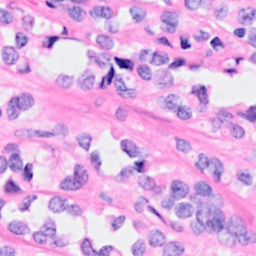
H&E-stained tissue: Breast